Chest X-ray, AP view. Patient: 62 years old, sex M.
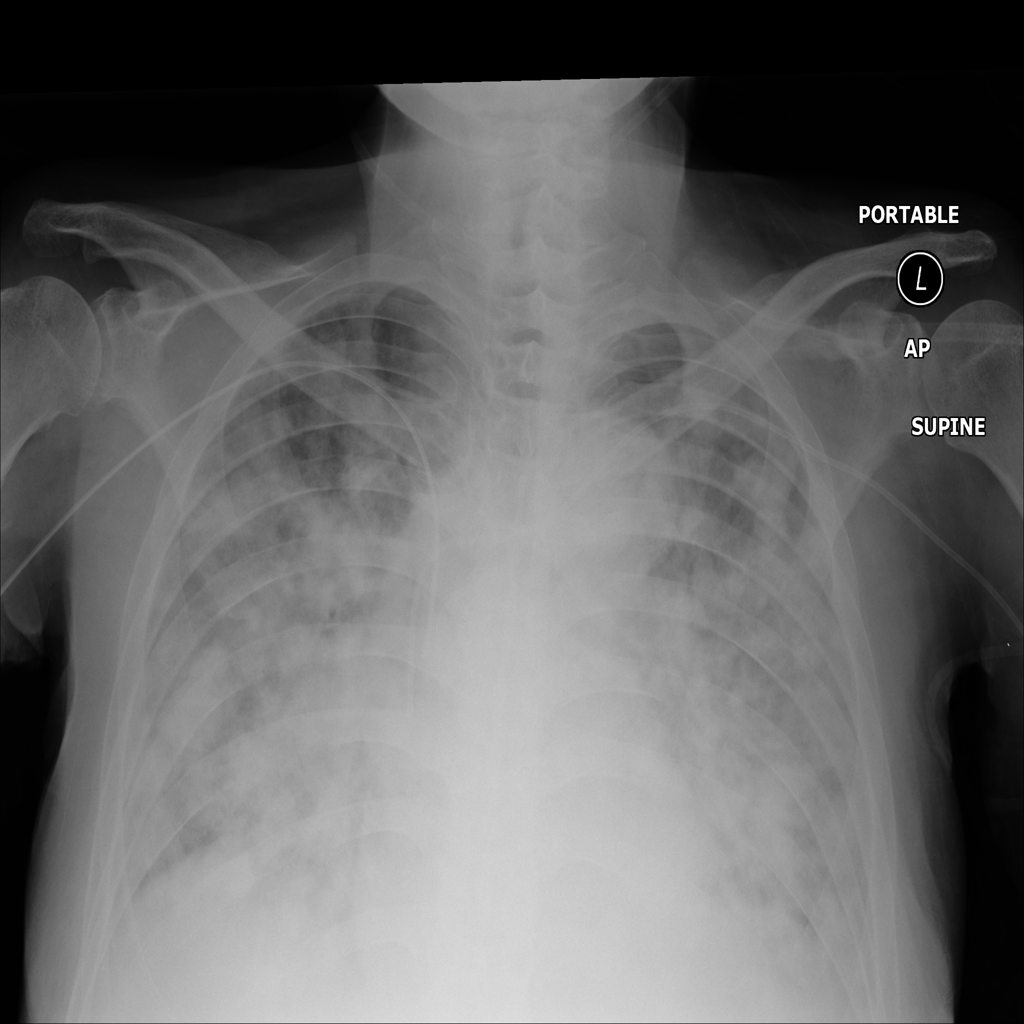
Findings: Edema, Effusion, Infiltration